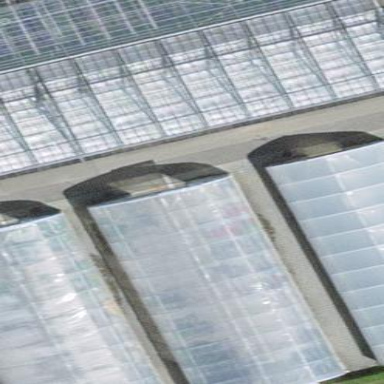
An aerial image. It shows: Greenhouse.